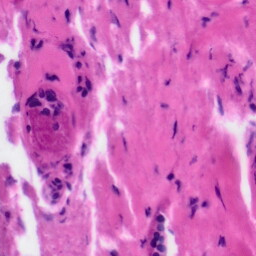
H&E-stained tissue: Tonsil